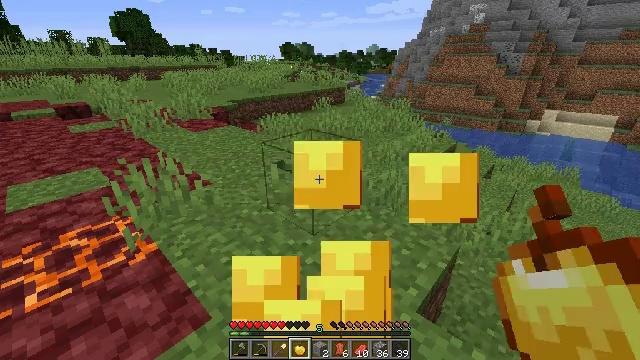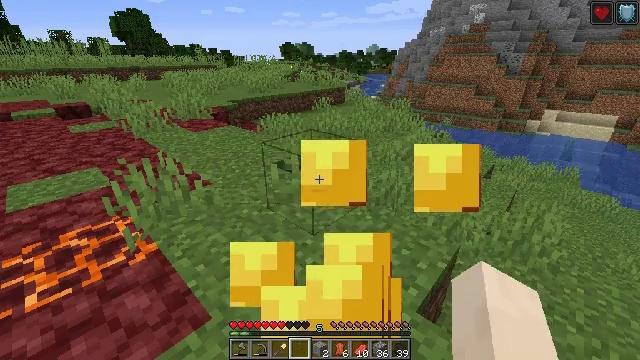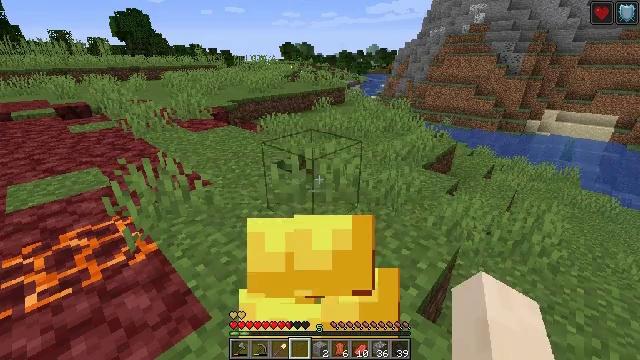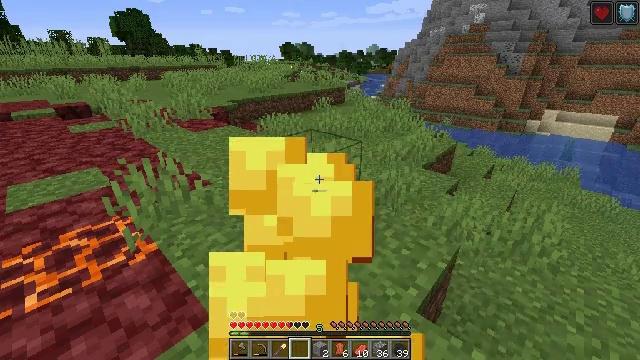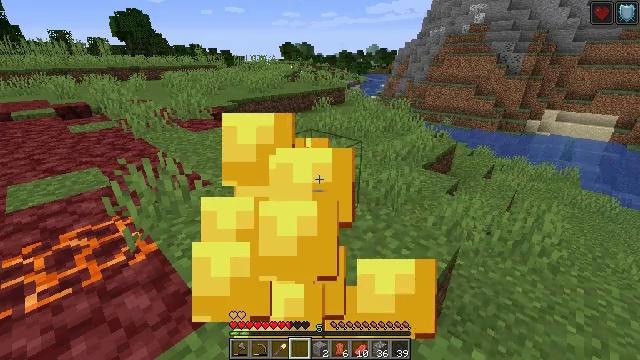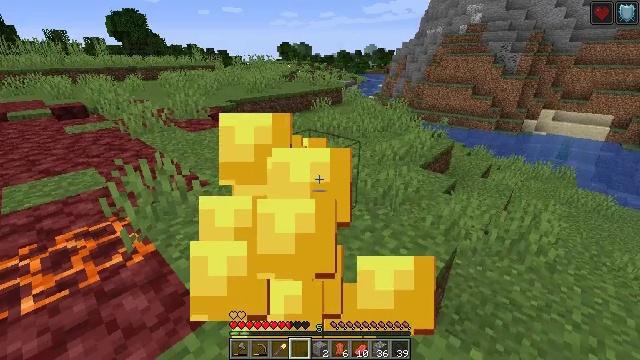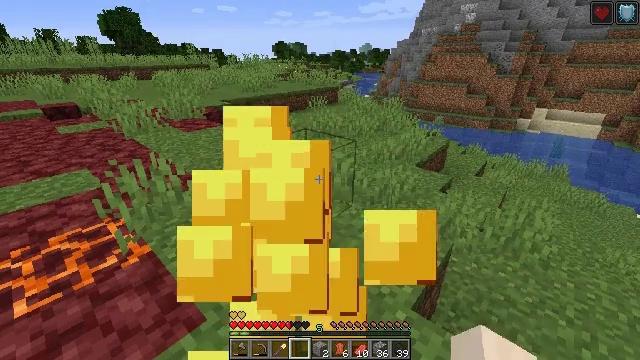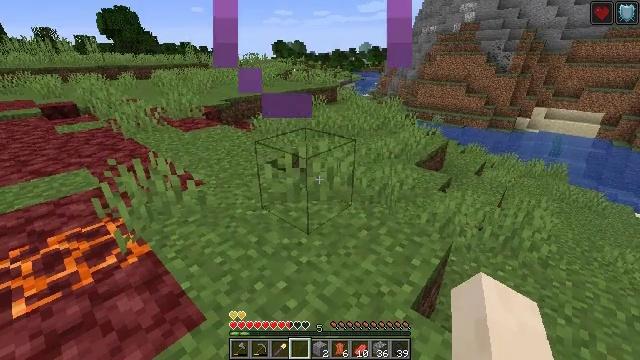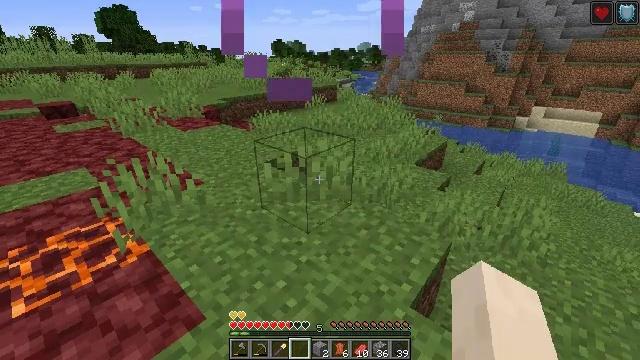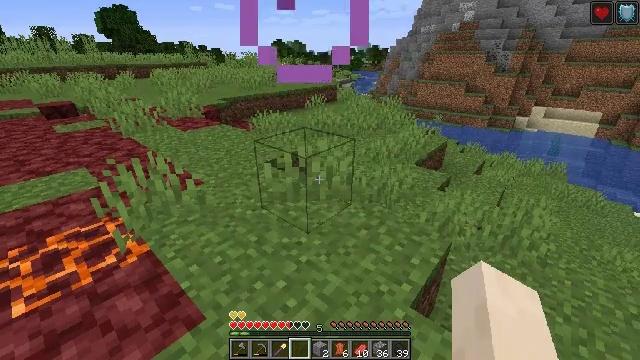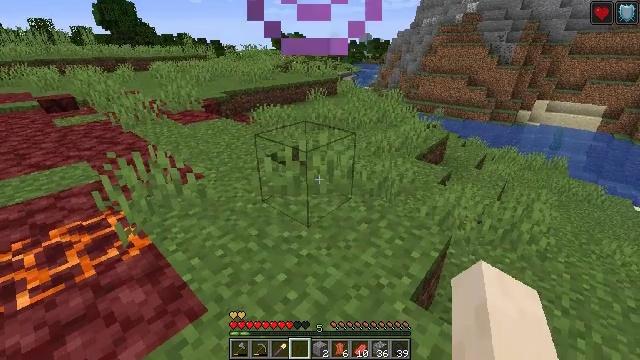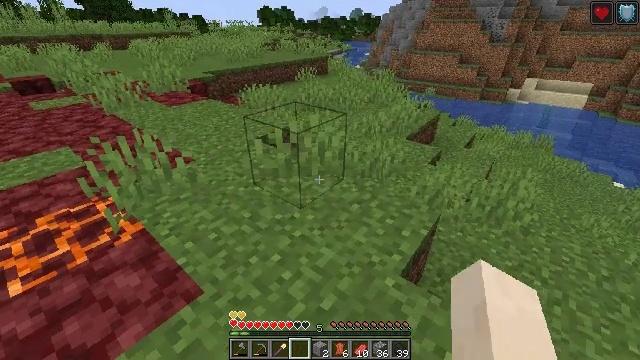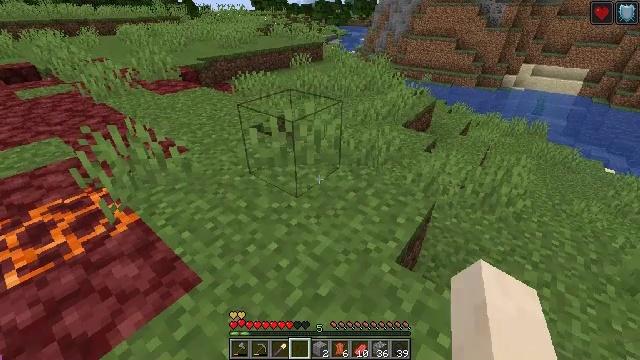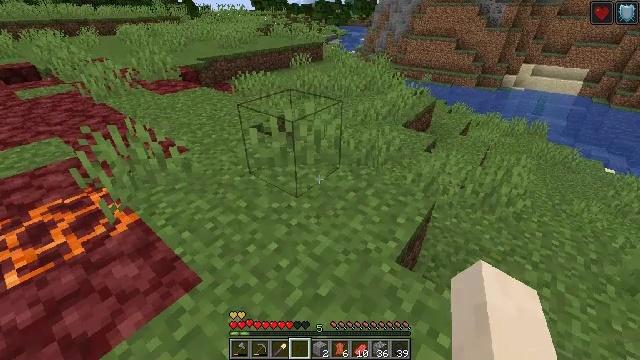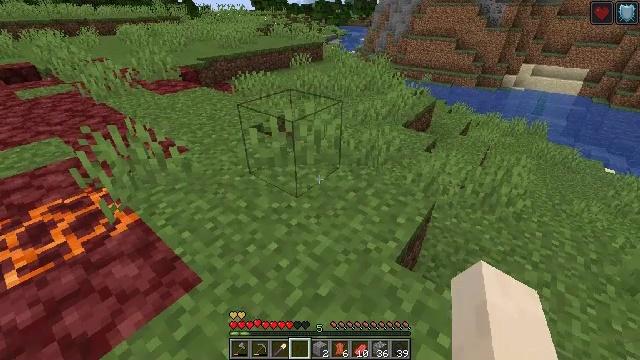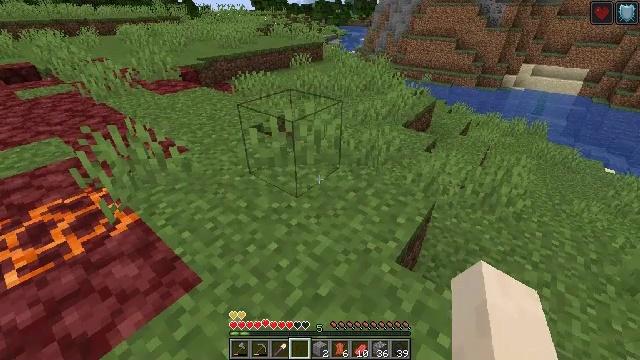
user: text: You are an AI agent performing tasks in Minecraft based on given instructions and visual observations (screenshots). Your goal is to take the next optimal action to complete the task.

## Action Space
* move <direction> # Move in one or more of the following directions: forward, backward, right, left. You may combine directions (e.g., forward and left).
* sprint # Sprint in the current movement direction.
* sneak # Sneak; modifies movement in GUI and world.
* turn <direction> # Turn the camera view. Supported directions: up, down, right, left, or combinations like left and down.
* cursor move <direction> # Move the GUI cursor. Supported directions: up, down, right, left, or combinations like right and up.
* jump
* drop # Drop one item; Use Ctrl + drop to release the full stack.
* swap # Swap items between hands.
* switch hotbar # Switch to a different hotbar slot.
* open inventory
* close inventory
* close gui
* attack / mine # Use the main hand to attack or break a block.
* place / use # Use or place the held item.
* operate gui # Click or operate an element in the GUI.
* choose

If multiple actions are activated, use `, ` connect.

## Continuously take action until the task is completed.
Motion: motion action
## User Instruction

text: Harvest grass block to clear the area.
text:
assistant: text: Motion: use / place
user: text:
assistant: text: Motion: use / place
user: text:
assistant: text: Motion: use / place
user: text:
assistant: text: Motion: use / place
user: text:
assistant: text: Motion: use / place
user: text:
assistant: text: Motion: no_op
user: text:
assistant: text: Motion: no_op
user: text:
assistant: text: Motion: no_op
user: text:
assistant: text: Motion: no_op
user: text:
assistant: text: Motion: turn down
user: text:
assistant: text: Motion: turn right and down
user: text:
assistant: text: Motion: turn right and down
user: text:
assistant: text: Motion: no_op
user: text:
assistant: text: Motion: no_op
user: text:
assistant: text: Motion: no_op
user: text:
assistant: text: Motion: no_op
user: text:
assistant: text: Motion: move forward
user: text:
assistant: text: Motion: move forward
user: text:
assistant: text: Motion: move forward
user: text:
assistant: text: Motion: move forward
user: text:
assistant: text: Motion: move forward, turn up
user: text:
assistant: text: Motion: move forward, turn up
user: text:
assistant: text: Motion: move forward
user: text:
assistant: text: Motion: move forward and move left
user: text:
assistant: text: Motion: move forward and move left
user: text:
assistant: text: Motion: move forward and move left
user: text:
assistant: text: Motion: move forward and move left
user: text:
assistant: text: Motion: move forward and move left
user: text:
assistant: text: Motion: move forward
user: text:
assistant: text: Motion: move forward